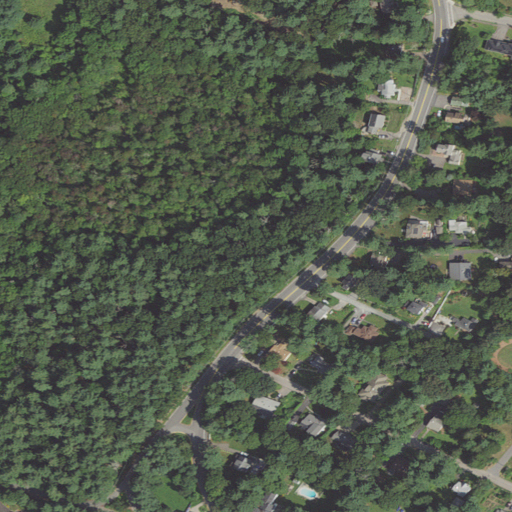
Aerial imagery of mountain in Massachusetts named Bald Hill containing evergreen forest, woody wetlands, low intensity development, open development, mixed forest, medium intensity development, and deciduous forest